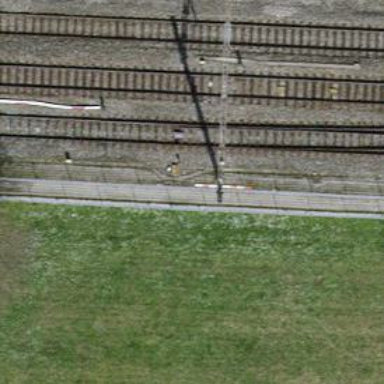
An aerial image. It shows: Railway switch.